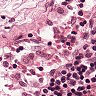
Metastatic tissue present: no